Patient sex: F
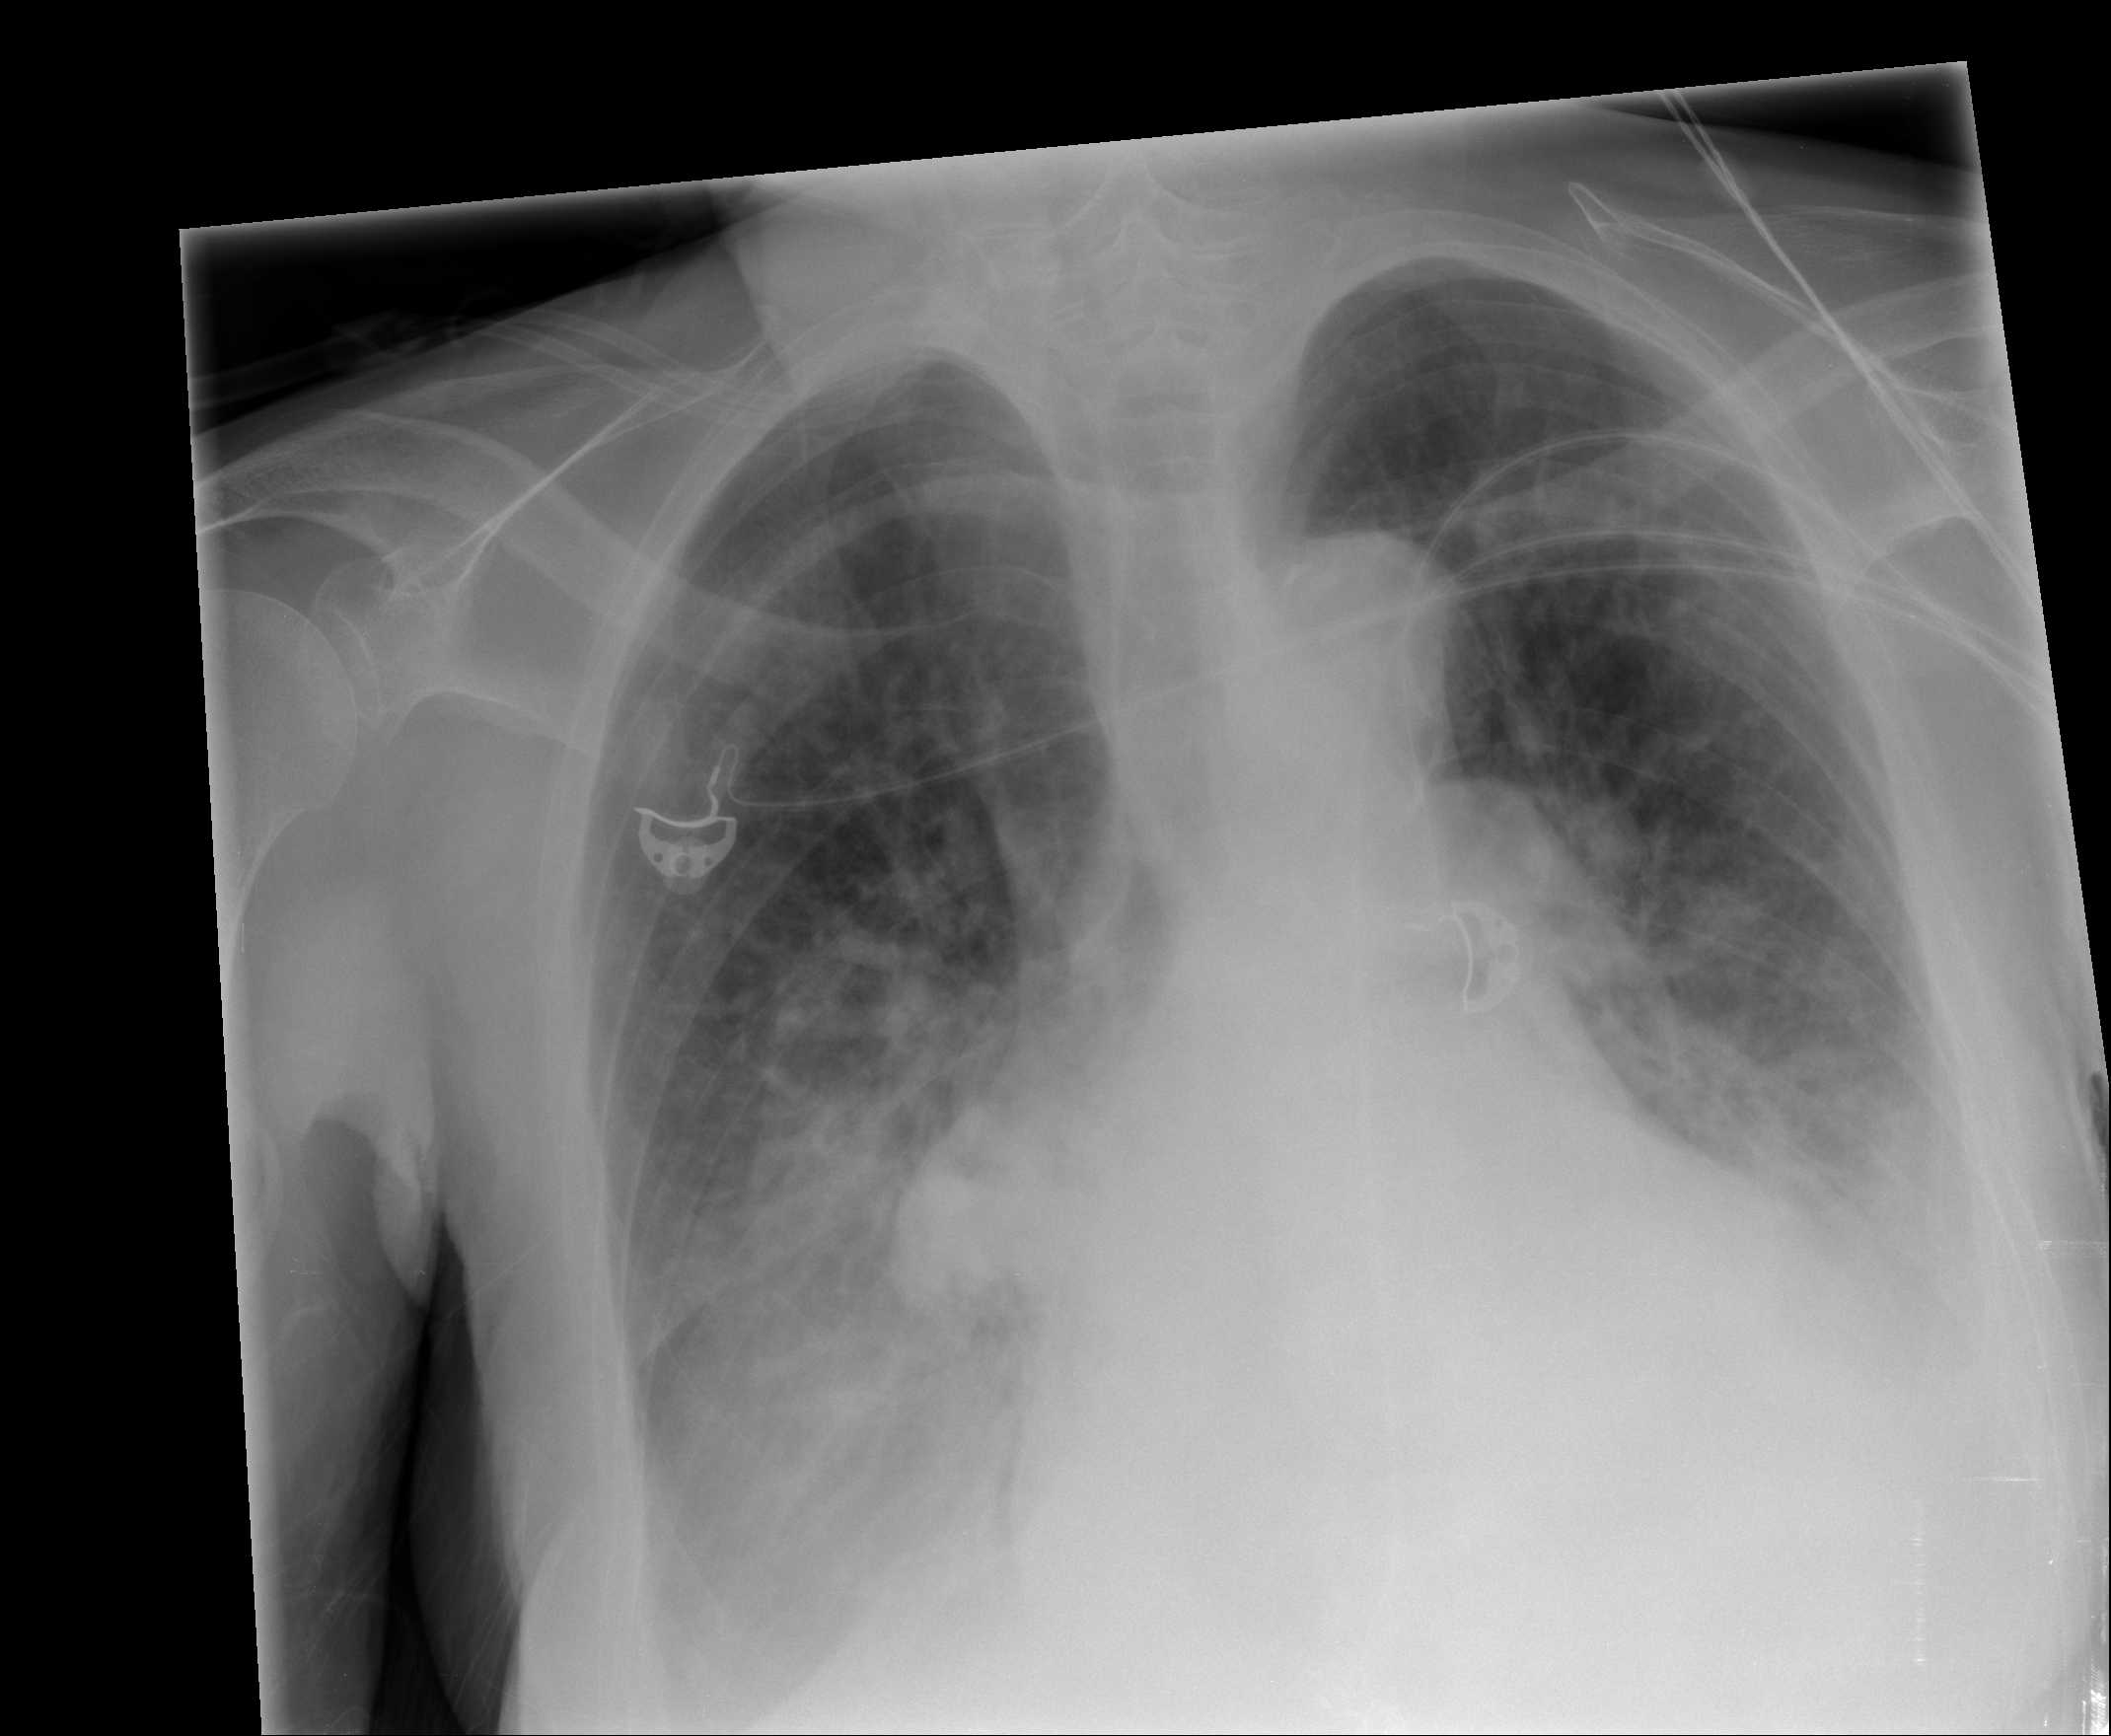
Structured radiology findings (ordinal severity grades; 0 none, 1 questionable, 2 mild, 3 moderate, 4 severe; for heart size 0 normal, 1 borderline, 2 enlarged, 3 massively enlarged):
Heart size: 2
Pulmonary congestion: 2
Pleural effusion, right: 2
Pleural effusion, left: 2
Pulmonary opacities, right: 2
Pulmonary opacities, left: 0
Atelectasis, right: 3
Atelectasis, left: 2